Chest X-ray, AP view. Patient: 60 years old, sex M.
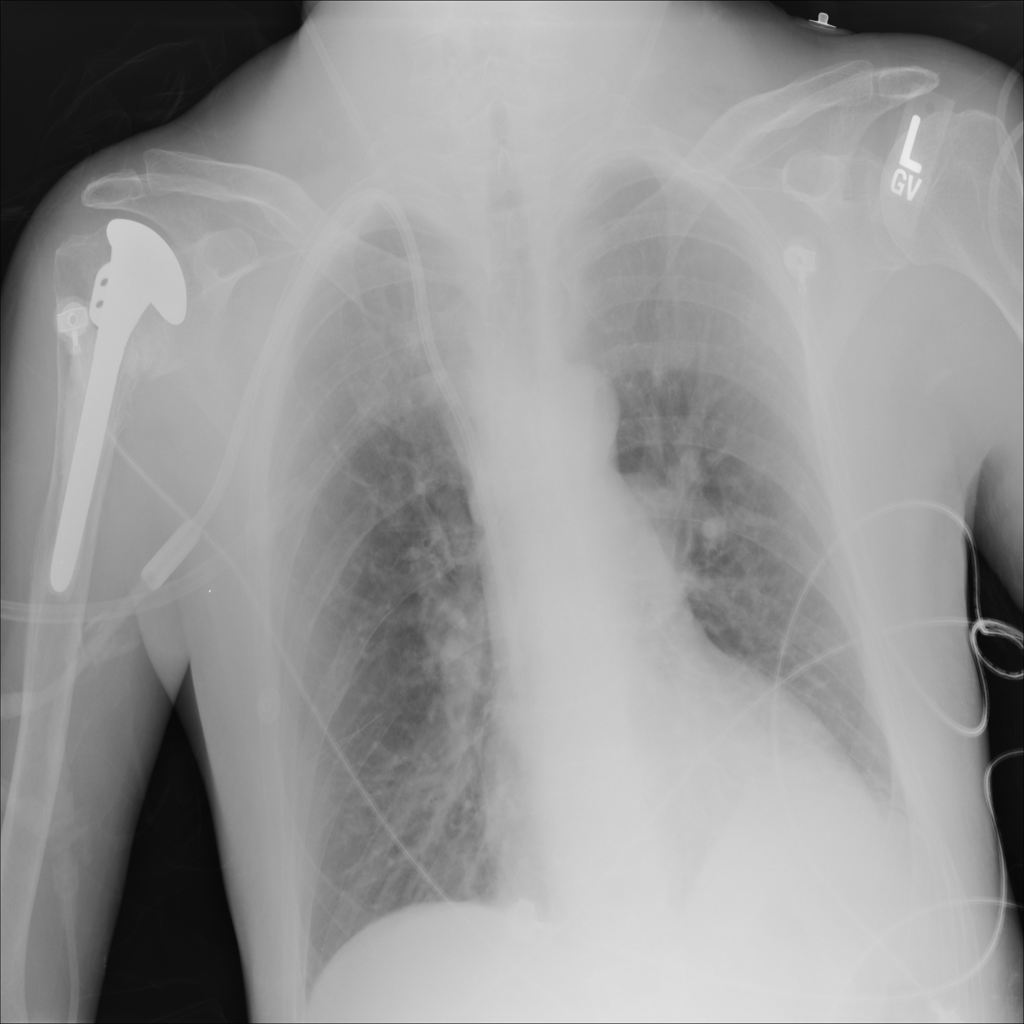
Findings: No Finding